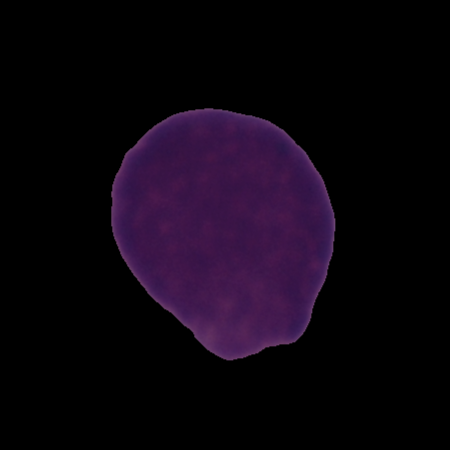
Label: healthy